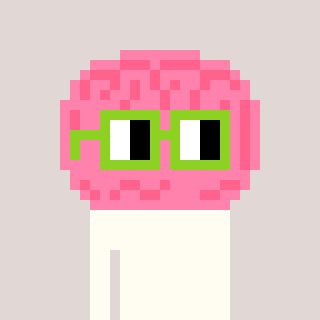
a pixel art character with square light green glasses, a brain-shaped head and a gunk-colored body on a warm background